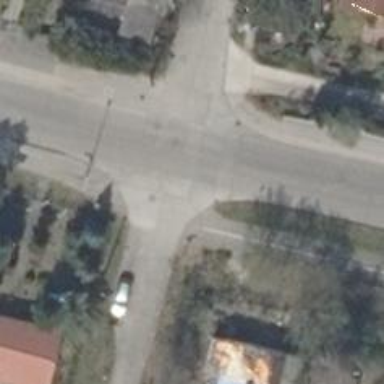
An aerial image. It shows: Tertiary road with concrete surface and sidewalks on both sides.